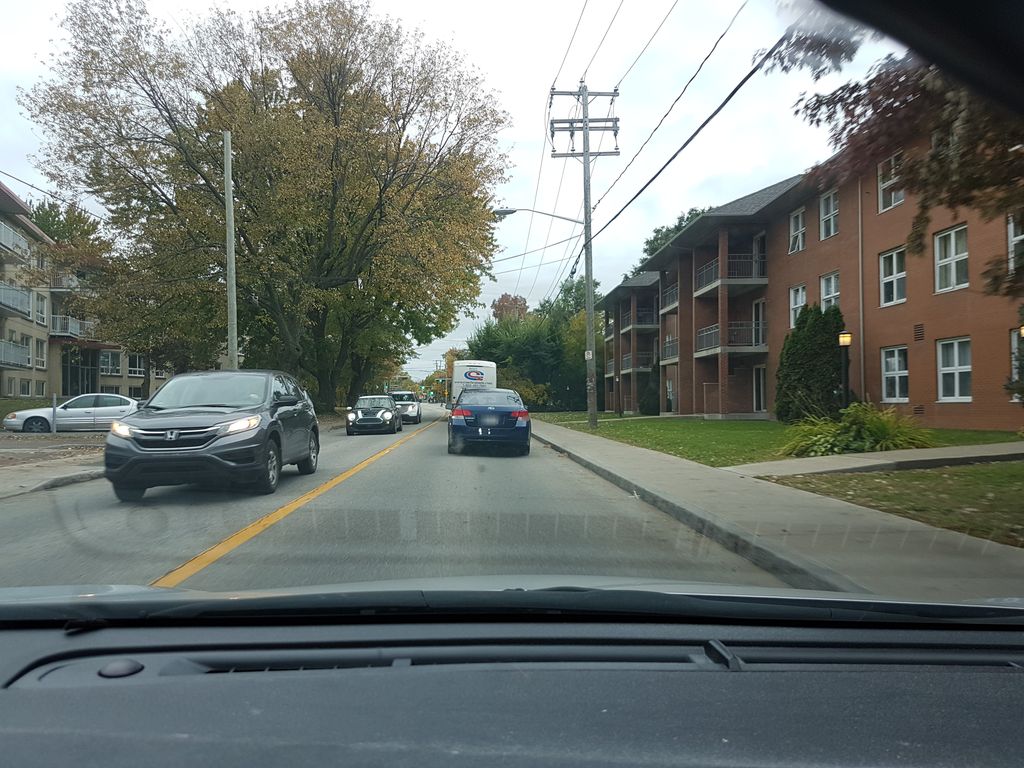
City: quebec_city